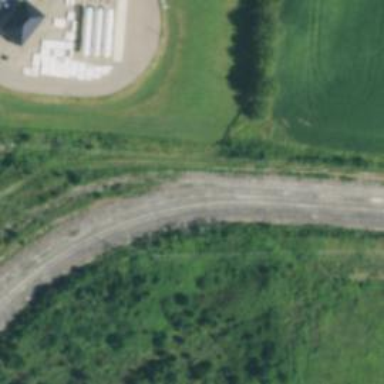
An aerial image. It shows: Disused railway spur service.